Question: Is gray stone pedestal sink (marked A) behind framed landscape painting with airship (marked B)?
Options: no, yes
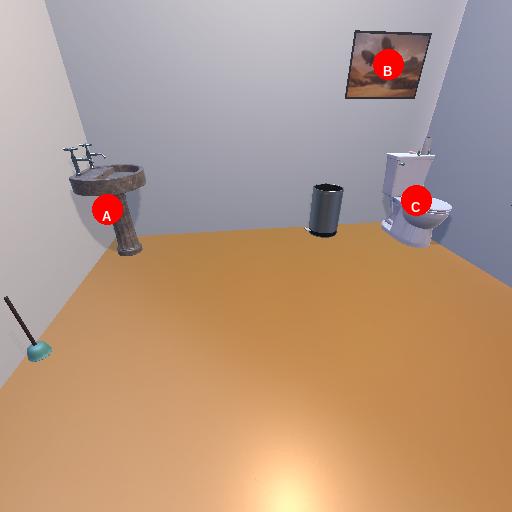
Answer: no